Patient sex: M
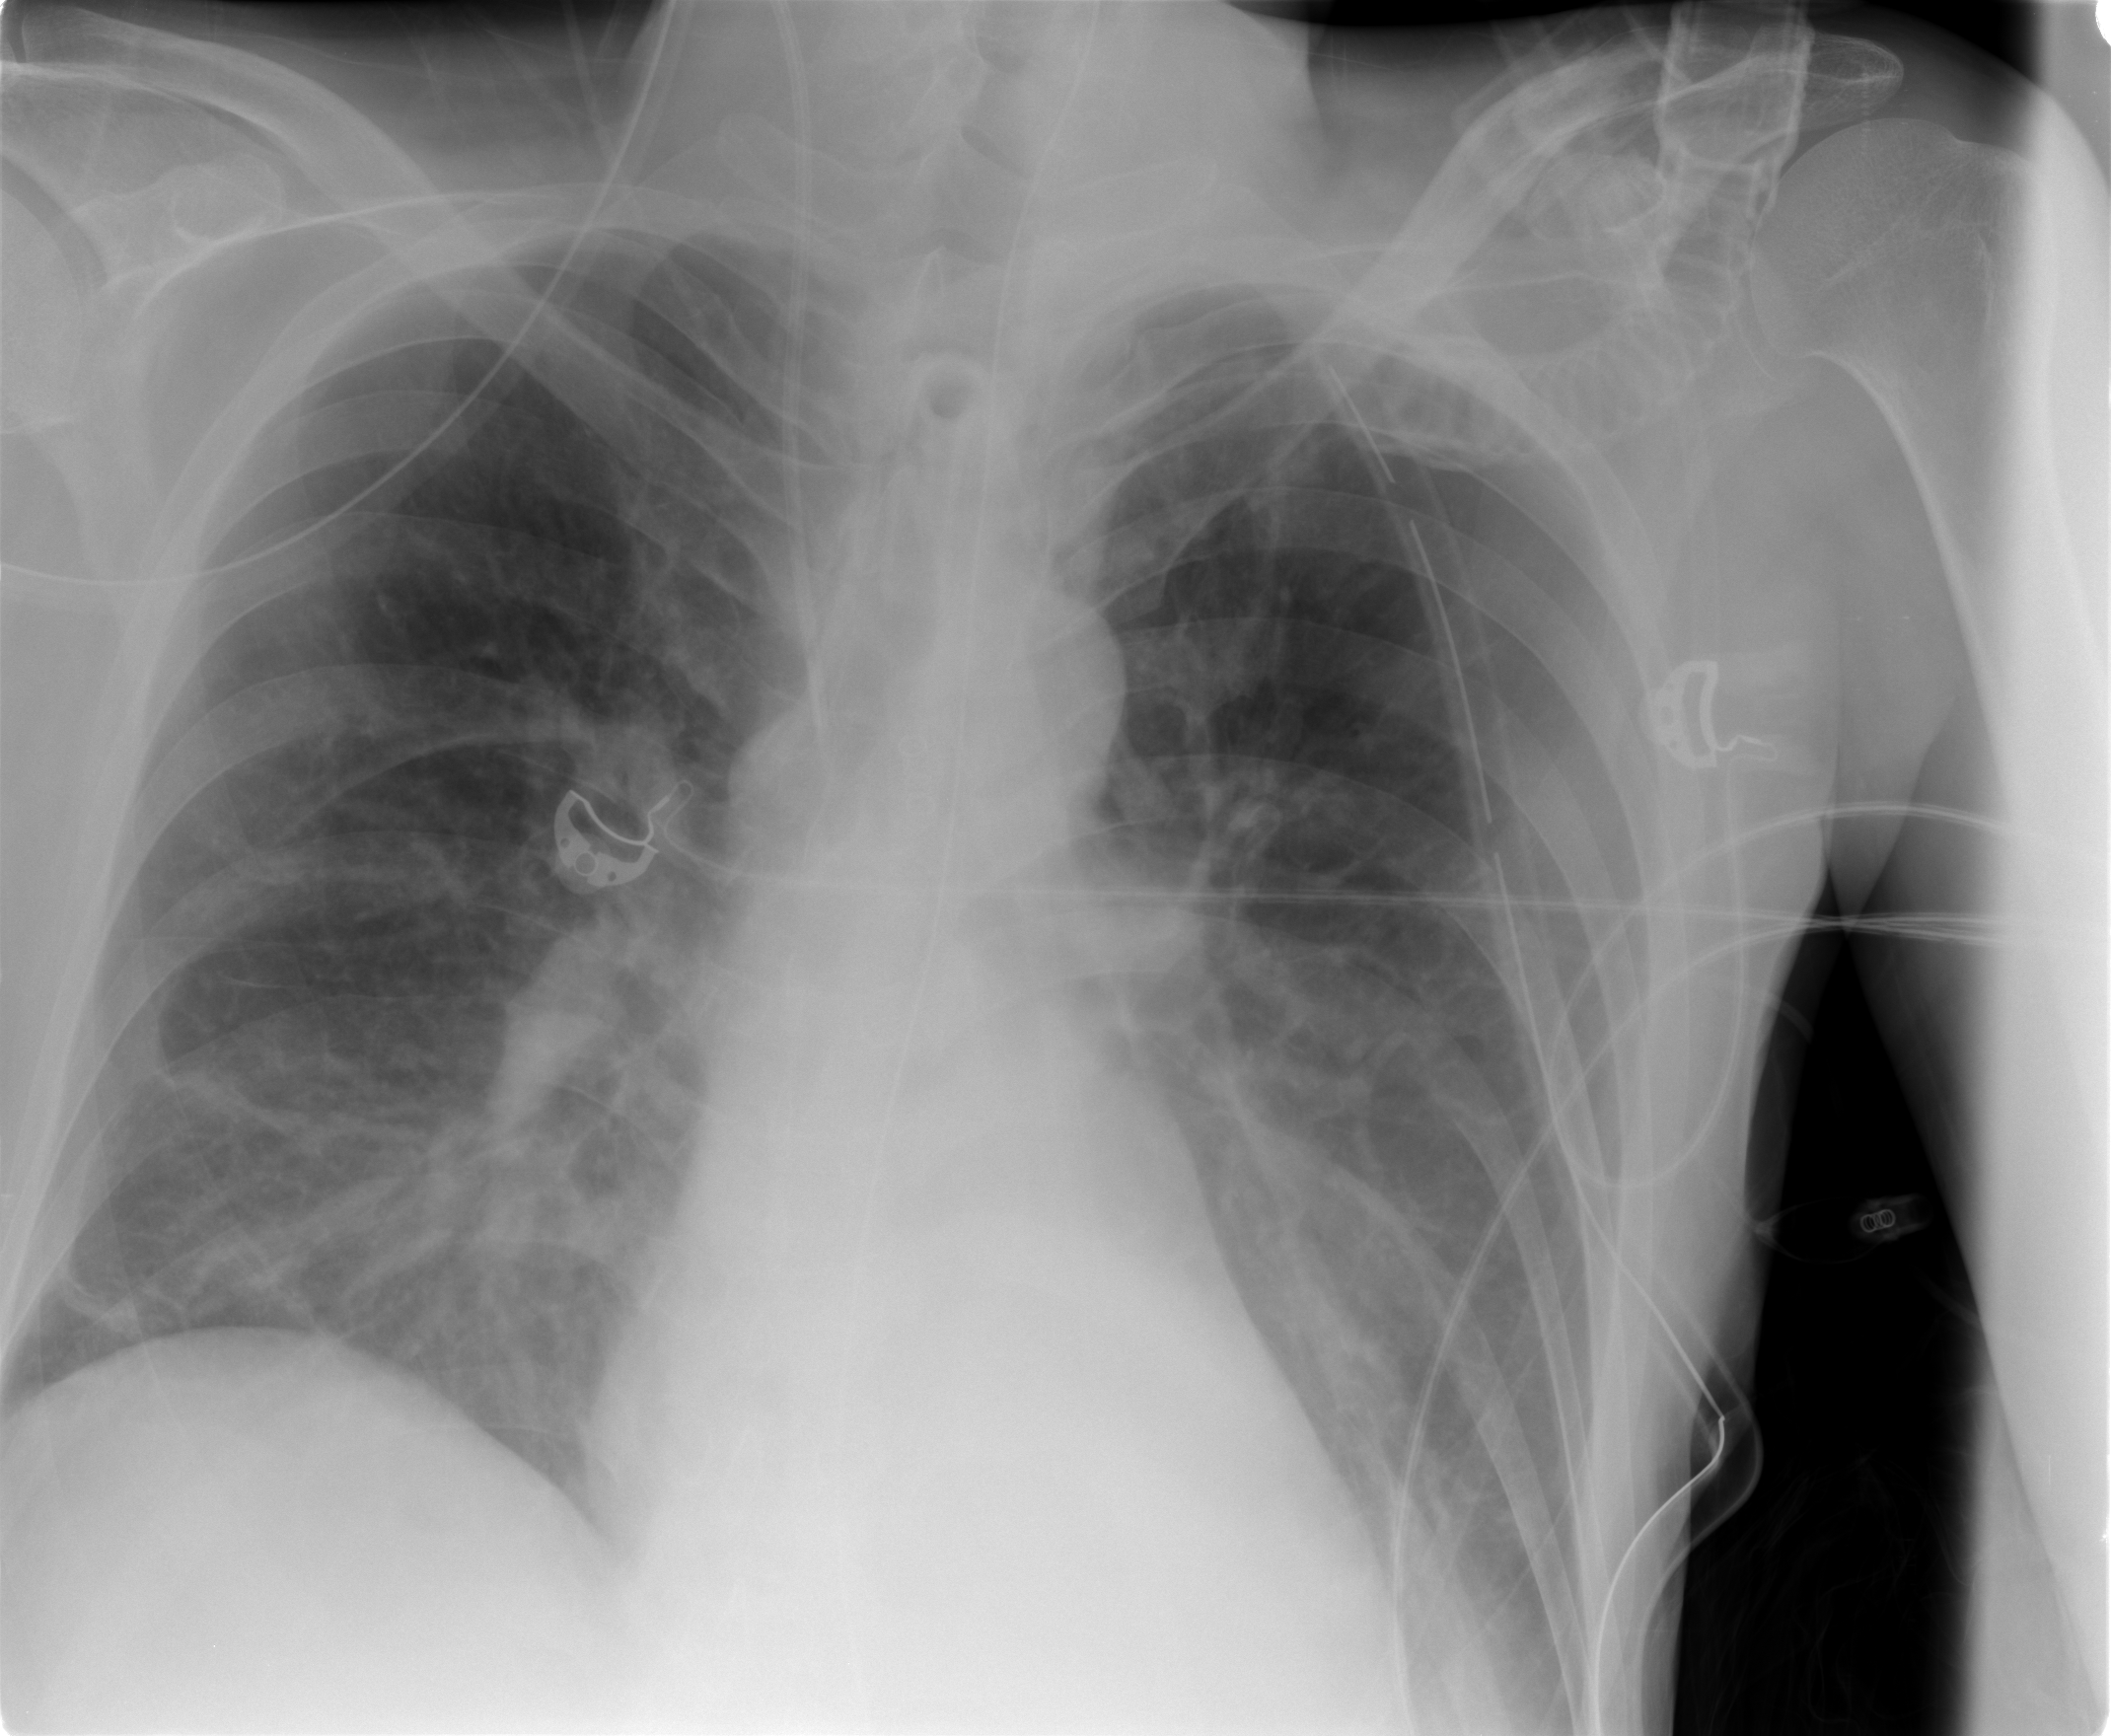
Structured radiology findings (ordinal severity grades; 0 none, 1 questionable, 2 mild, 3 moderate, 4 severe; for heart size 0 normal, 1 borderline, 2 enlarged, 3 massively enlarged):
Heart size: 1
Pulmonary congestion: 2
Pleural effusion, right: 0
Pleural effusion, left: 1
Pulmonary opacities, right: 2
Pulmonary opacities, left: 2
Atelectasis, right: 2
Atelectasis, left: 2